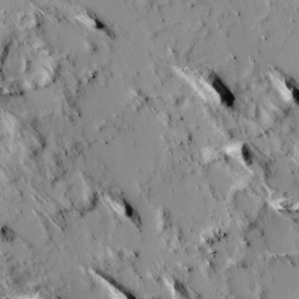
Label: non_frost